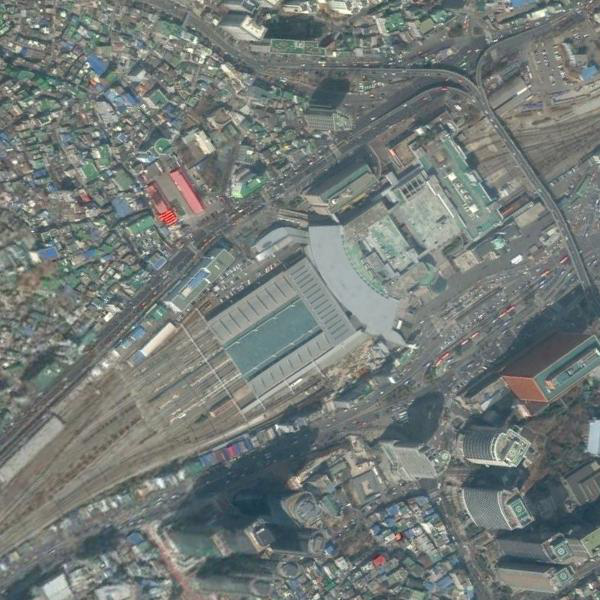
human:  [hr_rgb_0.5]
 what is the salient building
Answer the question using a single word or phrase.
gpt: railway station